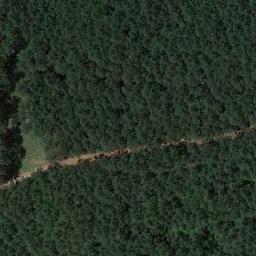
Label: forest